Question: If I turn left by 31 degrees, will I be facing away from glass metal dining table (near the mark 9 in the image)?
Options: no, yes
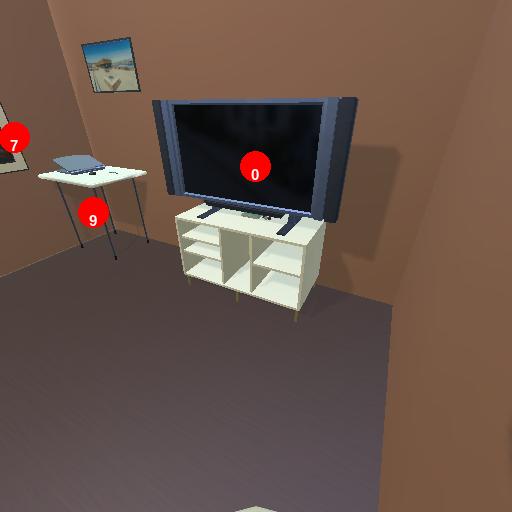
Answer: no